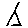
Label: triangle